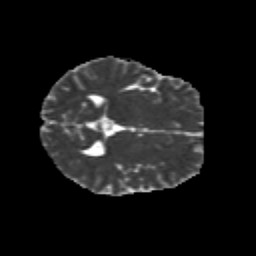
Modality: MD
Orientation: axial
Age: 12
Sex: female
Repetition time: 9.4 s
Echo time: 0.089 s